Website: apple
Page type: customer-info-address
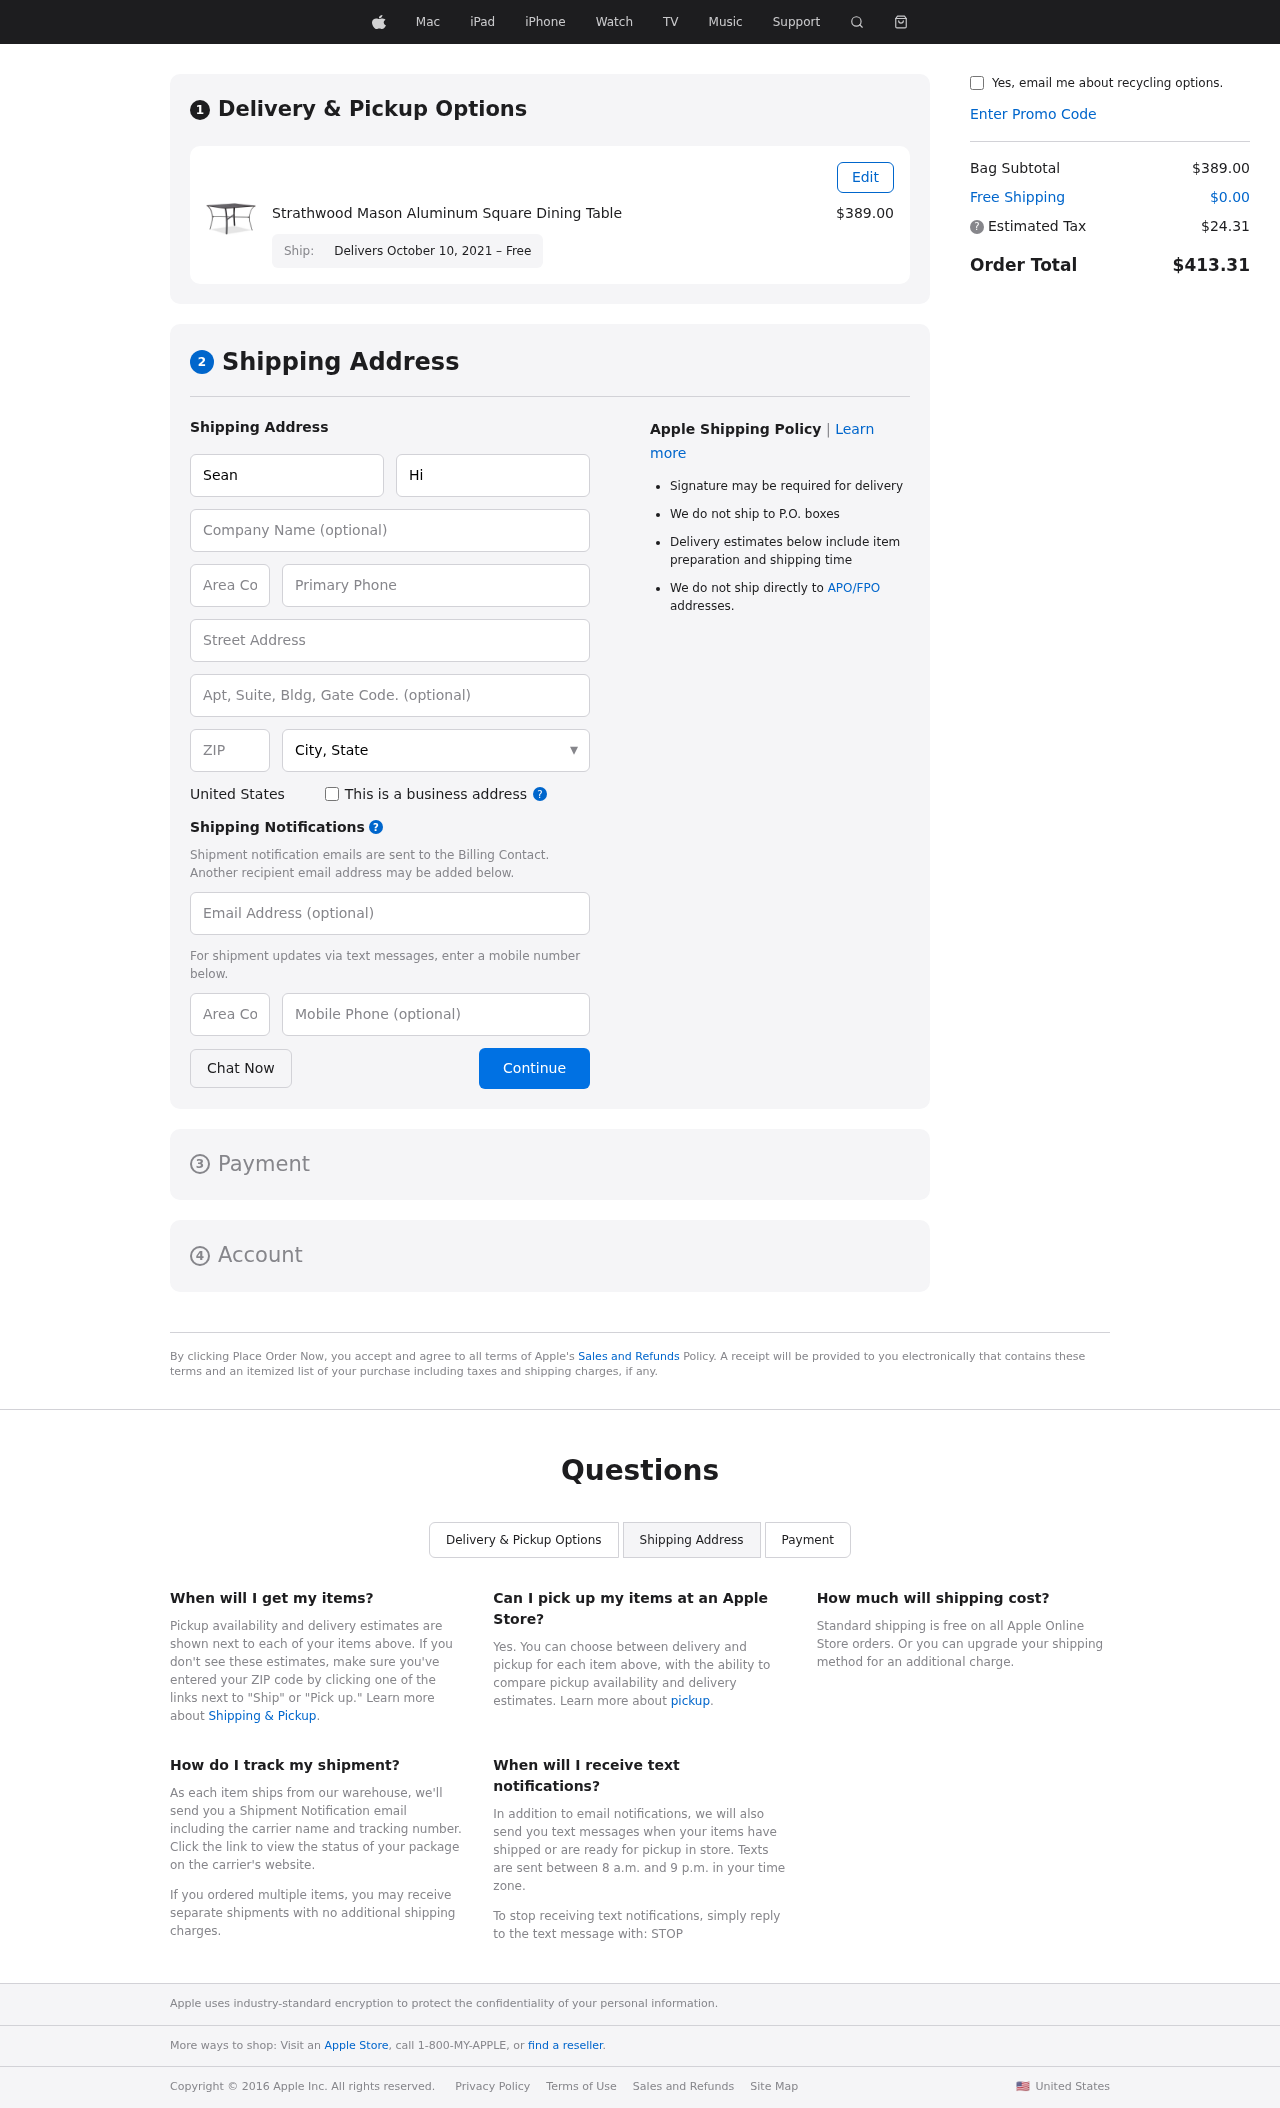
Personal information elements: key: PII_CITY_STATE
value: Robinsonburgh, VI
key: PII_COMPANY
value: Mcneil and Sons
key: PII_COUNTRY
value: United States
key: PII_EMAIL
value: seanhicks@hotmail.com
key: PII_FIRSTNAME
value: Sean
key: PII_LASTNAME
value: Hicks
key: PII_PHONE
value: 9928732094
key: PII_PHONE_AREA
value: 992
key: PII_POSTCODE
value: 76985
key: PII_STREET
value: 779 Jerry Square
Product elements: key: PRODUCT1_NAME
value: Strathwood Mason Aluminum Square Dining Table
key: PRODUCT1_PRICE
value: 389
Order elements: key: ORDER_DELIVERY_DATE
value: Delivers October 10, 2021 – Free
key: ORDER_SUBTOTAL
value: $389.00
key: ORDER_SHIPPING_COST
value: $0.00
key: ORDER_TAX
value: $24.31
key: ORDER_TOTAL
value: $413.31